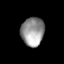
Tissue: lung
Cell type: Epithelial cells
Senescence score: 0.2013
Nuclear area (px): 647
Mean DAPI intensity: 150.006